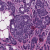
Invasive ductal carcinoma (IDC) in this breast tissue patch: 1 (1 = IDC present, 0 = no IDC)